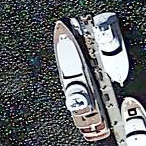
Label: civil